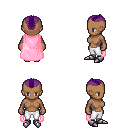
a pixel art fantasy rpg character, female body template, human, dark skin, pink cape, white pants, purple short mohawk hairstyle, metal boots, four views (front, back, left, right), 2x2 character sprite sheet, small pixel art, hard edges, no anti-aliasing